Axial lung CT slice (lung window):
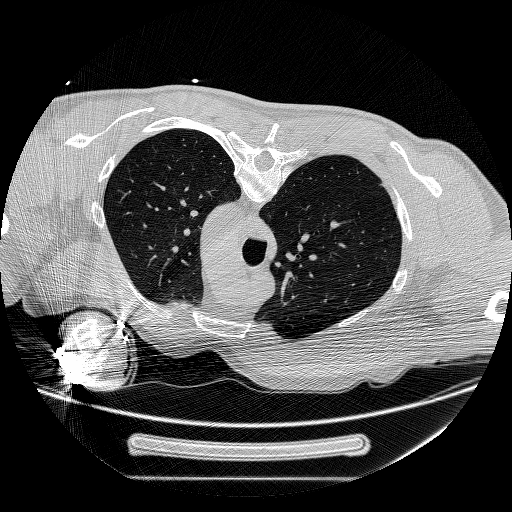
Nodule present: no